Field crop: maize
Growth stage: 2
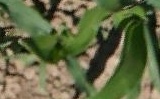
Species: maize